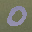
Label: 0